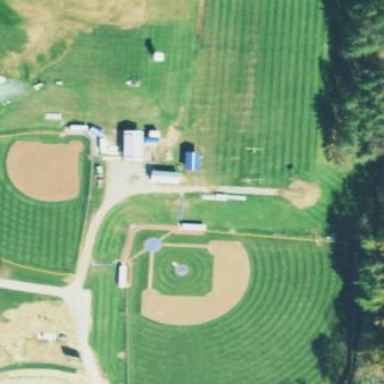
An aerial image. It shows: Baseball pitch for leisure and sports activities.